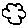
Label: cloud